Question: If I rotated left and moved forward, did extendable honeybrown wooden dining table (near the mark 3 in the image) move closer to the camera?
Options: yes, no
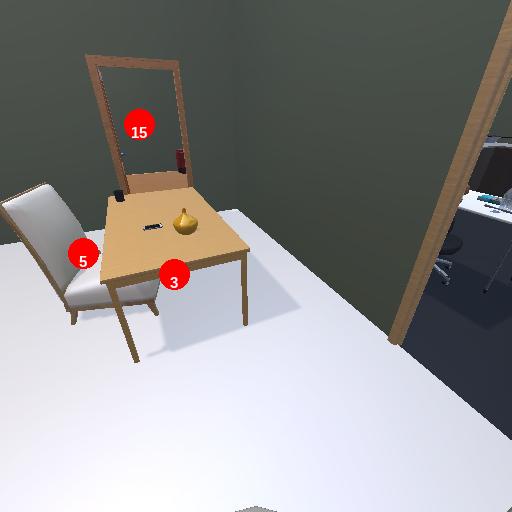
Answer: yes